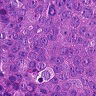
Metastatic tissue present: yes